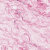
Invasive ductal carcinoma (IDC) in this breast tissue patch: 0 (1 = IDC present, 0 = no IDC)